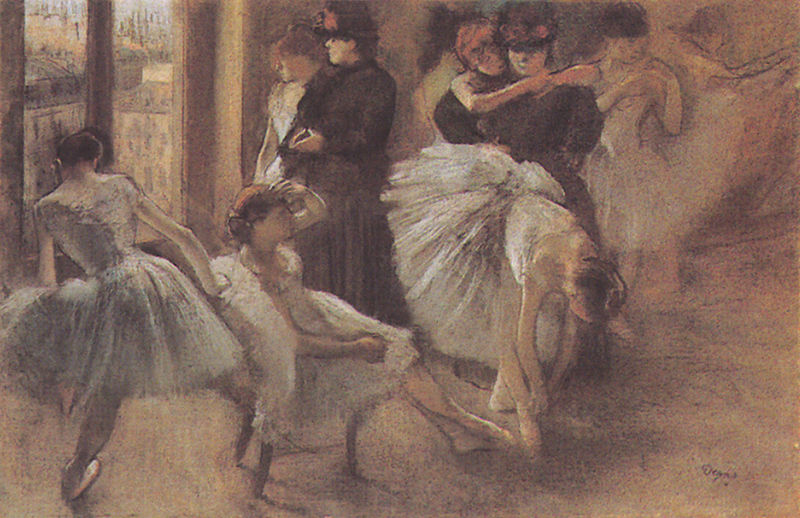
Titel: Vorbereitung zum Tanz, Vorbereitung zum Tanz
Künstler: Edgar Degas
Standort: Glasgow
Institution: Burrell Collection
Schlagwörter: dunkel, gemälde, gruppe, haut, kopf, mann, schatten, weiß, aquarell, frauen, impressionismus, landschaft, menschen, mädchen, sitzen, stadt, bewegung, blume, blumen, braun, damen, degas, edgar degas, fenster, frankreich, frau, frisur, grau, haar, hell, holz, hut, hüte, kleid, kleider, kreide, licht, männer, paris, pastell, profil, raum, schwarz, stuhl, stühle, zeichnung, zimmer, ausblick, blick, blüten, dame, haus, rot, ball, beige, gesellschaft, malerei, rock, tanz, jung, arm, arme, mensch, rahmen, bildnis, hals, hände, innenraum, schauen, signatur, spiegel, öl, häuser, boden, figur, kostüm, sitzend, innen, mutter, paar, musik, tanzen, tänzerin, tänzerinnen, rosa, rouge, beine, aussicht, balkon, taille, bein, bewegen, dutt, füße, ruhe, umarmung, balett, ballett, ballettsaal, haltung, lehrerin, port de bras, probe, röcke, schuhe, schule, spitzenschuhe, studie, tanzsaal, tanzschule, tutu, tutus, tüll, tütü, zuschauer, üben, übung, dunst, pause, aufwärmen, ballettschuhe, dehnen, edgar, saal, spitzentanz, training, vorbereitung, vorstellung, seine, zopf, detail, rüschen, impression, umarmen, bücken, fensterrahmen, kohle, schuh, entwurf, leid, beugung, begleitung, stange, binden, stitzen, ausruhen, kreisen, tänzer, anmut, mütter, paare, formation, nebulös, foyer, pastellkreide, ballsaal, quarell, stuhle, puff, farbige zeichnung, ballarina, tütüs, ausssichbraun, bewegungsfolgen, folies, kurs, moulin, probenraum, probestunde, tüllkleid, tütu, umarmun, baletttänzerinnen